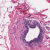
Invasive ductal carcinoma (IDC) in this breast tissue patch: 0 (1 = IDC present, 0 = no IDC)